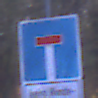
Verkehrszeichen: Sackgasse
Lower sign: HinweisGeaenderteVorfahrtVerkehrsfuehrungVerkehrsregelung3
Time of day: Night
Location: Outdoor (Suburban)
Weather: PartlyCloudy
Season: NotSpecified
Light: Artificial